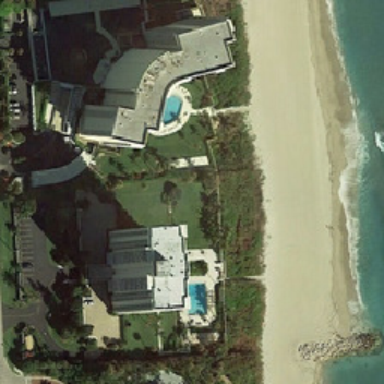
There is a pool under each of the two white skyscrapers facing the sea .